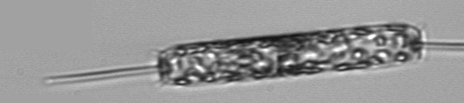
Label: Ditylum_brightwellii